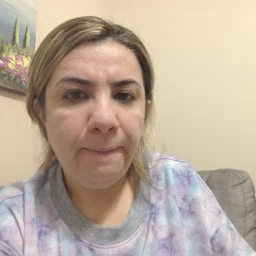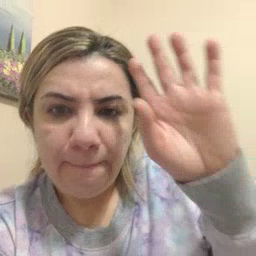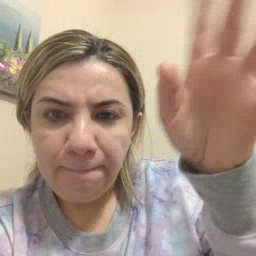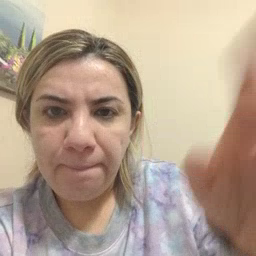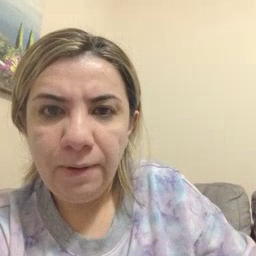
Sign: pretend